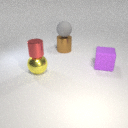
large yellow metal sphere to the left of large brown metal cylinder